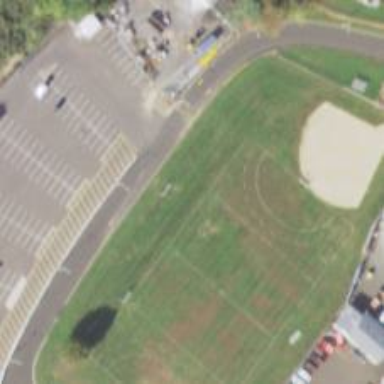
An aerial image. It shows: Softball pitch for leisure and sport activities.